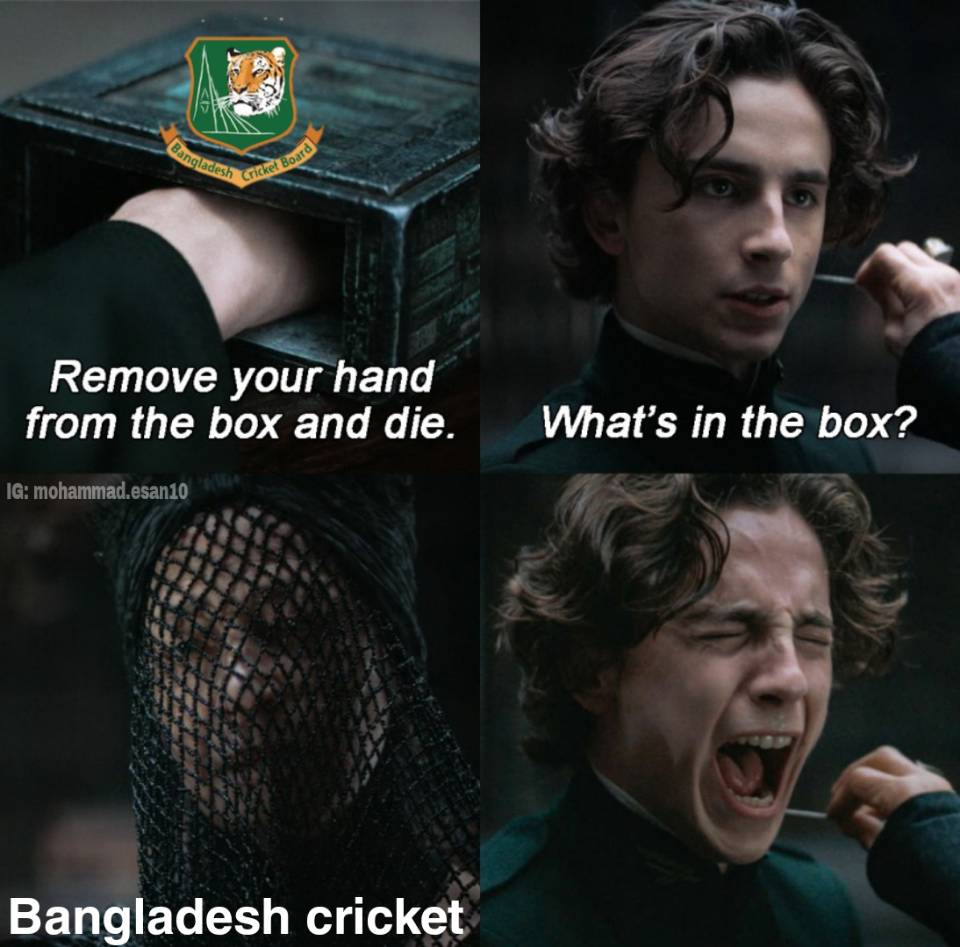
Caption: Remove your hand from the box and die.    What's in the box?    Bangladesh Cricket
Label: non-hate